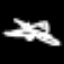
Label: airplane